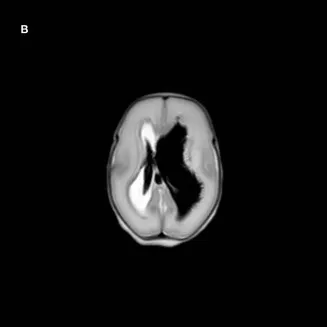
Ventricular dilatation of the left ventricle in T2-weighted axial plane.
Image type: radiology (mri)